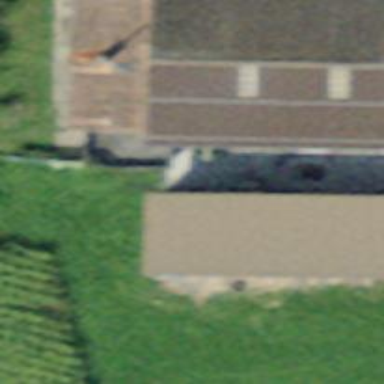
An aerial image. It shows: Farm building.